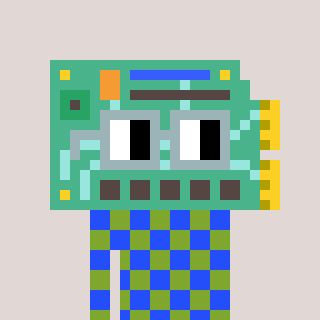
a pixel art character with square dark gray glasses, a chipboard-shaped head and a slimegreen-colored body on a warm background